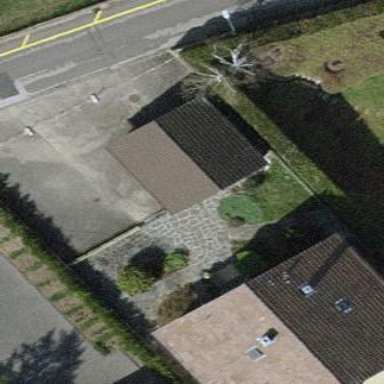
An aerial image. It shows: Garage.